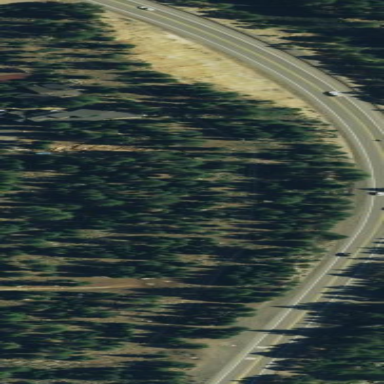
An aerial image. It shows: Evergreen woodland with needle-leaved trees.